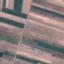
Label: AnnualCrop